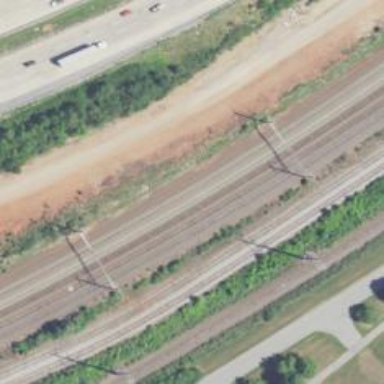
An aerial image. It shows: Railway track with contact line for electrification.